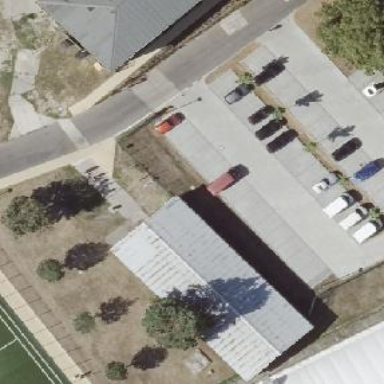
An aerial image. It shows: Sports centre building.